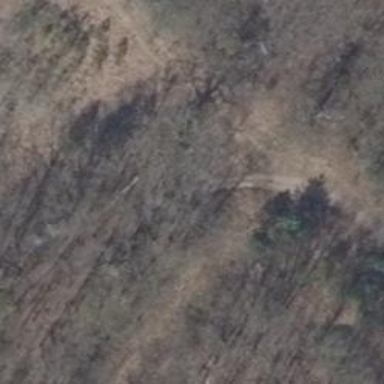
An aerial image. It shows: Dirt path.